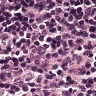
Metastatic tissue present: no